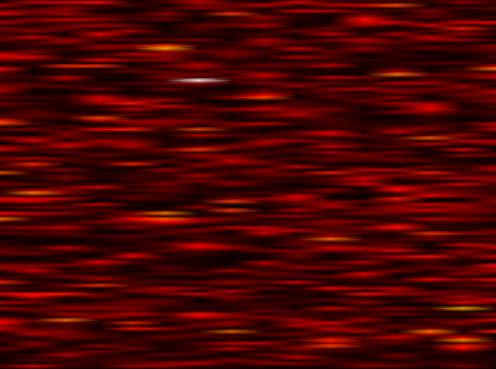
Label: FOFDM